Interaction volume radius: 10 \u00c5
Interaction volume height: 35 \u00c5
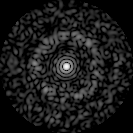
Disorder parameter: 0.8267